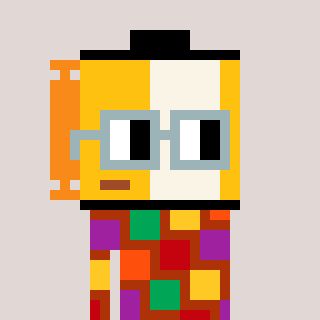
a pixel art character with square dark gray glasses, a film roll-shaped head and a hotbrown-colored body on a warm background